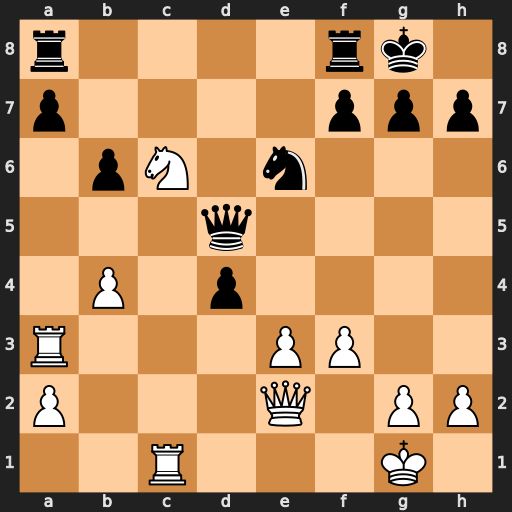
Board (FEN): r4rk1/p4ppp/1pN1n3/3q4/1P1p4/R3PP2/P3Q1PP/2R3K1
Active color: w
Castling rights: -
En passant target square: -
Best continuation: Ne7+ Kh8 Nxd5